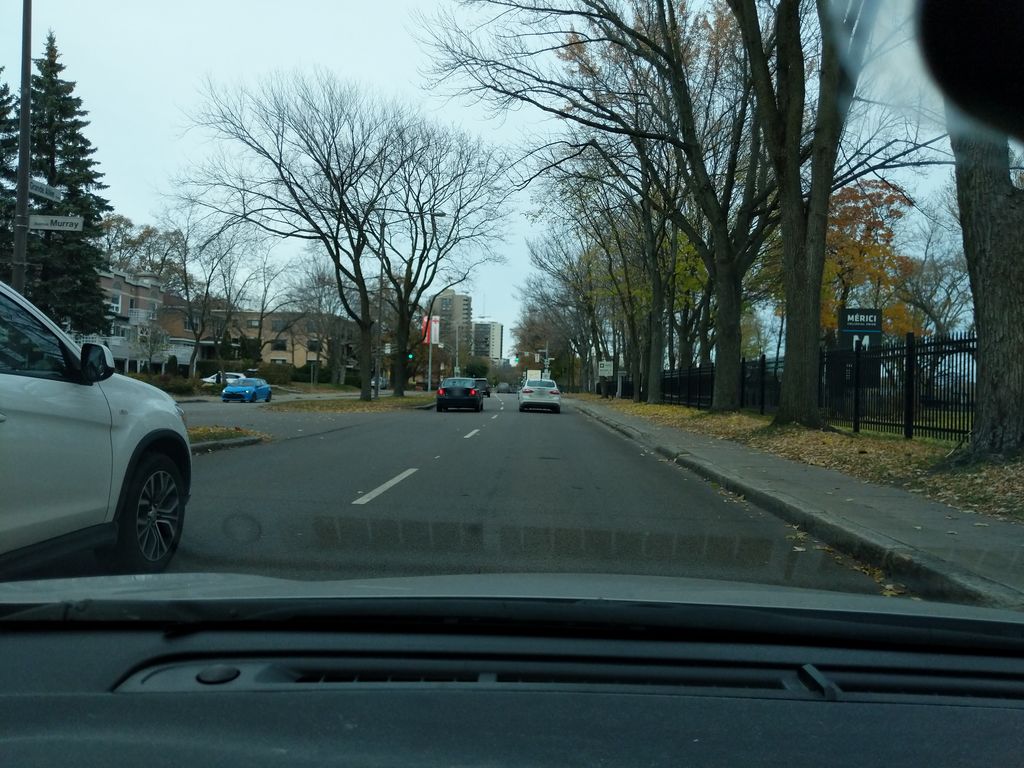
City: quebec_city